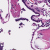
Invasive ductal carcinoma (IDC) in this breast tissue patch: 1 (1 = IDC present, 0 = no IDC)